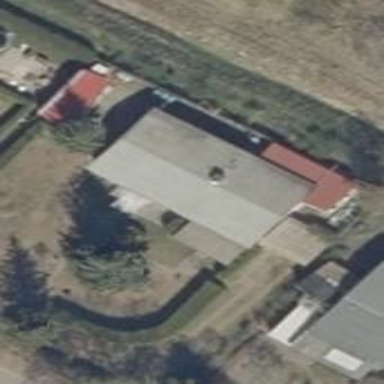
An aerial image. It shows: Detached building.